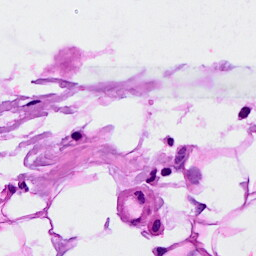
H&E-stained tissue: Breast